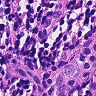
Metastatic tissue present: no